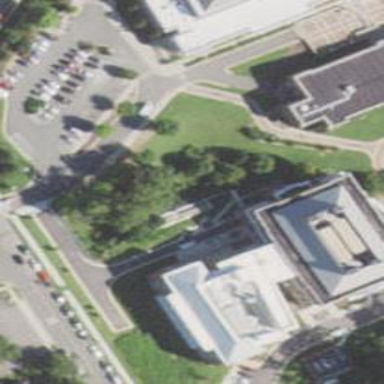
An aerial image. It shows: View of university building.